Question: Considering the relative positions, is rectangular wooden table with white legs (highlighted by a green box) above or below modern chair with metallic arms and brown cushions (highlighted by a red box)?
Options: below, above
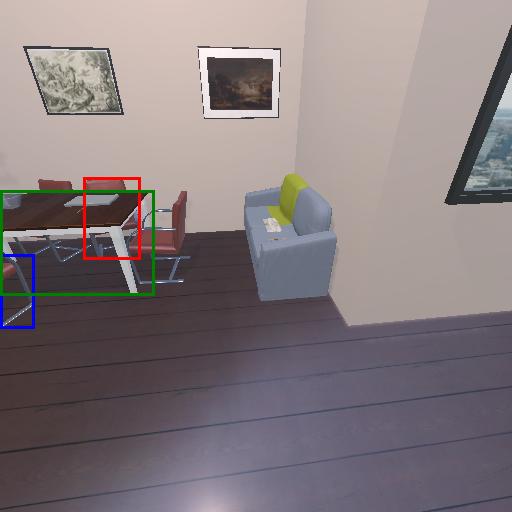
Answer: below